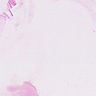
Metastatic tissue present: no